Question: As I know I can use view to execute query for couchbase buckets
such as
'''
function (doc, meta) {
if (doc.type && doc.type == "beer" && doc.name) {
emit(doc.name, null);
}
}
'''
but there is no option in Memcached Buckets

Your comment welcome
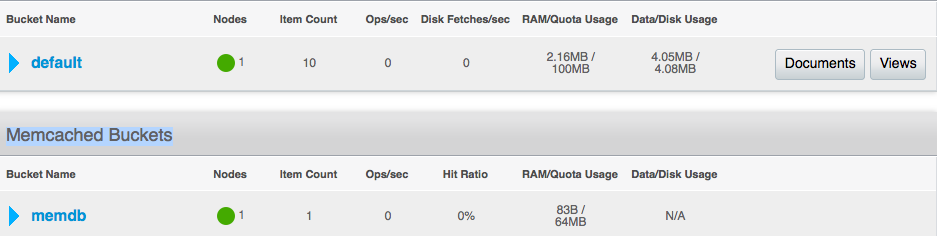
Answer: Memcache buckets does not support persistence. Views are in fact materialized index, stored on the disk. So everything is correct on your screenshots: it is not possible to query memory-only buckets.